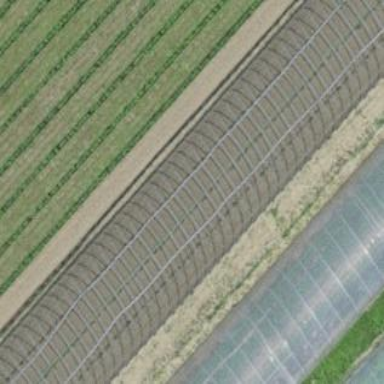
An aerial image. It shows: Greenhouse.